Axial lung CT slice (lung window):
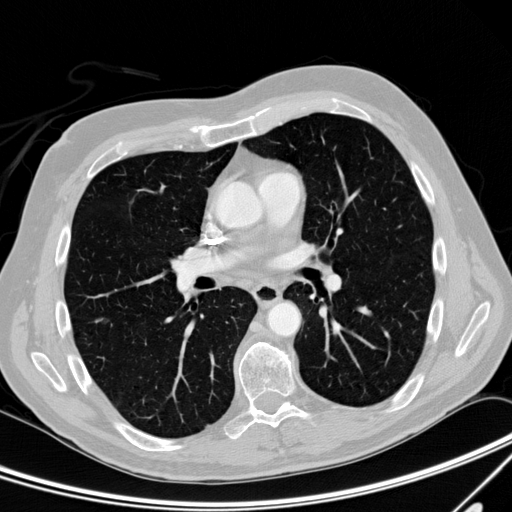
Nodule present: yes
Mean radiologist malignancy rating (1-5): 2